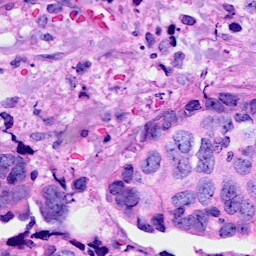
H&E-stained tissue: Breast